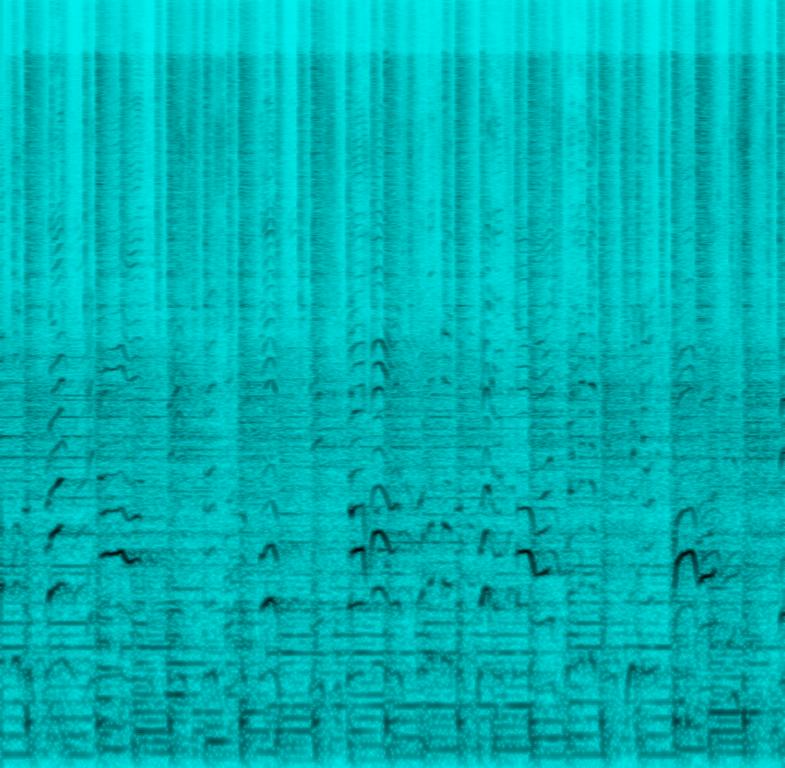
The music features a female voice singing a melody in an unusual way. She's being accompanied by a usual setup: drums, bass guitar, electric guitar. The drummer relies more on the hi-hat and less on the other parts of the drum kit. The electric guitar strums chords.